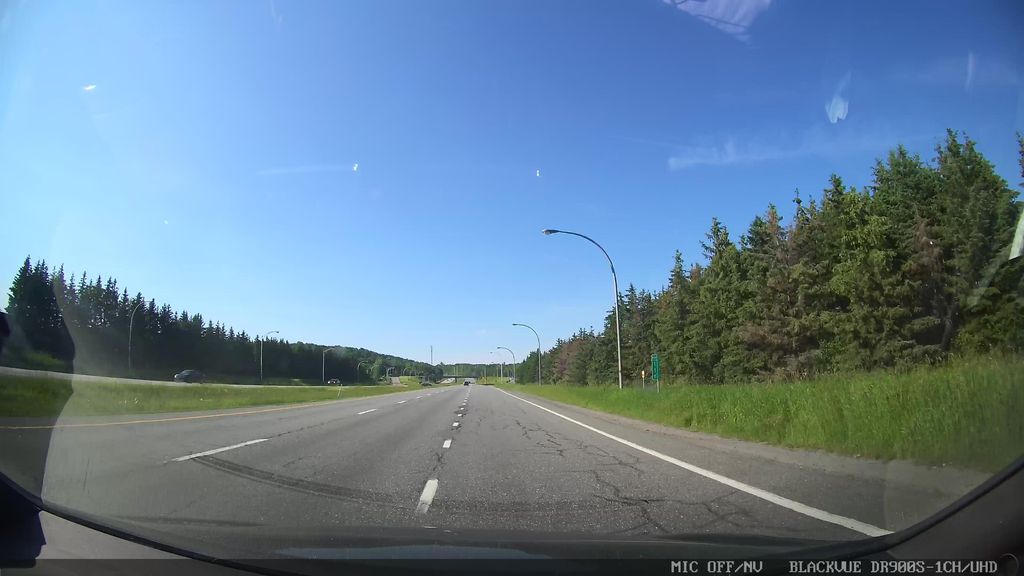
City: ottawa-gatineau